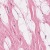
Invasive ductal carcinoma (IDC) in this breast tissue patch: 0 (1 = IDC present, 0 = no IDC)